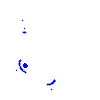
Particle: electron